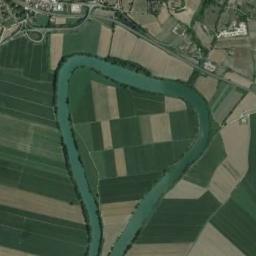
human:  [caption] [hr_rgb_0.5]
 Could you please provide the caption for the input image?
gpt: The green river with a winding bank goes through the farmland .

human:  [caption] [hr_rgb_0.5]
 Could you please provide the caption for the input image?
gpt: There are several meadows beside the river .

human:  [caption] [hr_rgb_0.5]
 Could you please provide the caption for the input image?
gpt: A curved, Almost triangular, Turquoise river with green and tan mixed fields and buildings on both sides of the bank .

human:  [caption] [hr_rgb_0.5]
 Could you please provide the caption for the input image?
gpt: The river goes through bare and green farmland .

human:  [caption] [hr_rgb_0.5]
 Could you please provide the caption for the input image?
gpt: There are many green farmlands and yellow farmlands near the river .